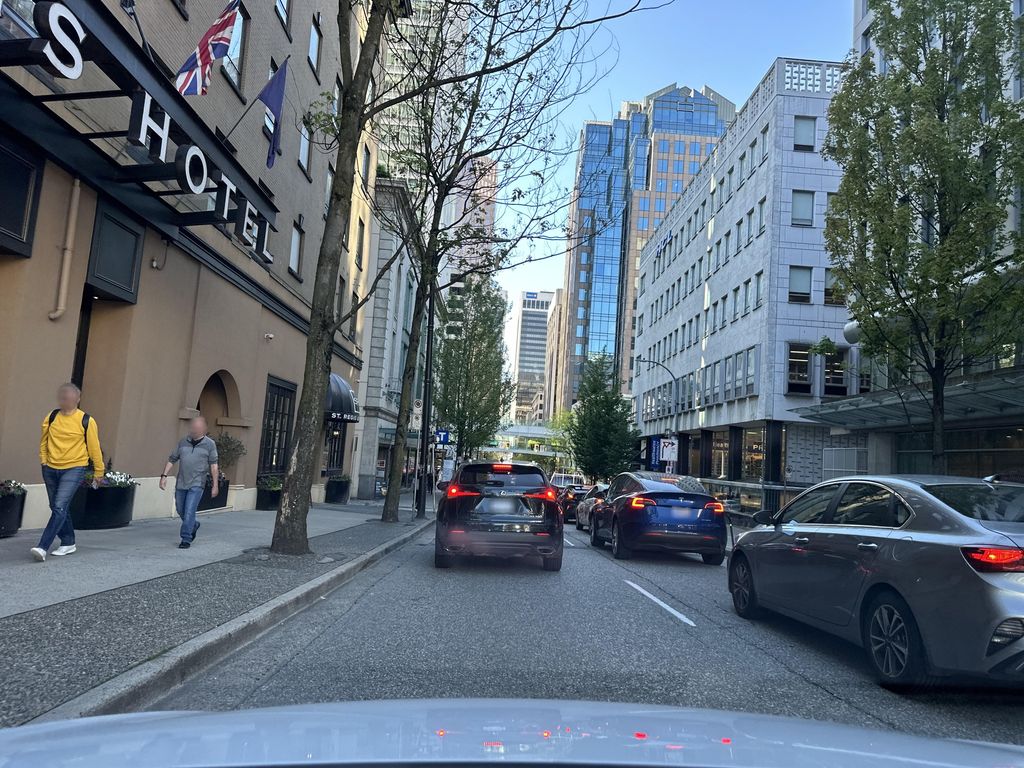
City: vancouver